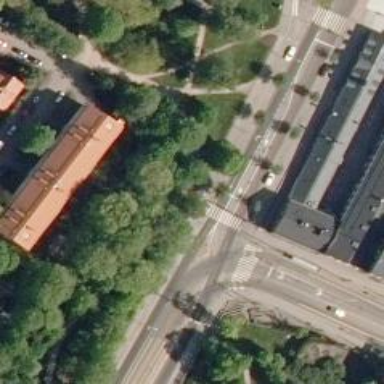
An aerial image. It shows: Tertiary road with asphalt surface. It has embedded tram rails.